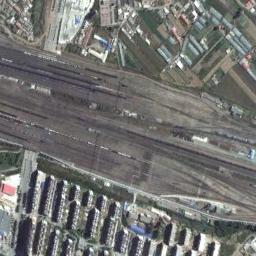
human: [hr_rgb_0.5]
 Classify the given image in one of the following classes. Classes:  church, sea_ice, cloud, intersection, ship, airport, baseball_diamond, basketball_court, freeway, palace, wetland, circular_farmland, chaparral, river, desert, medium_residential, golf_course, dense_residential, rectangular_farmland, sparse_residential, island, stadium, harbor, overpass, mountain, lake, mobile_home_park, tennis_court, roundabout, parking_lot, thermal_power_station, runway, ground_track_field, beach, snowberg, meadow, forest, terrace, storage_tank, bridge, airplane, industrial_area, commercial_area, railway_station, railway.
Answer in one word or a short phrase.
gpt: railway